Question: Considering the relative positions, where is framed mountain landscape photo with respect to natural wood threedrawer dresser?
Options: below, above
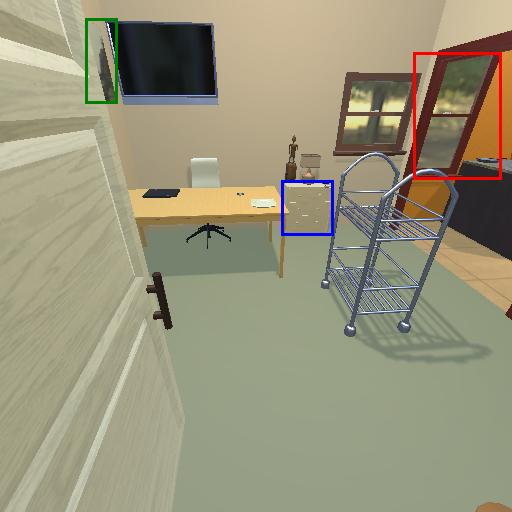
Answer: below